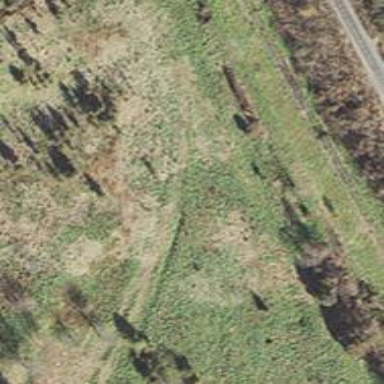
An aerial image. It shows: Abandoned spur railway.